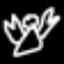
Label: angel